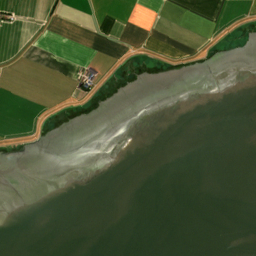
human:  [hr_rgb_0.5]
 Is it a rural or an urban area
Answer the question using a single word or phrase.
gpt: rural

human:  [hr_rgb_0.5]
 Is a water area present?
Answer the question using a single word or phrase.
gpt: yes

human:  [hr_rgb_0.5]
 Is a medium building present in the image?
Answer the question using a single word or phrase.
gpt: yes

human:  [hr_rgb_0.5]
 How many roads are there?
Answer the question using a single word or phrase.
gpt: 20

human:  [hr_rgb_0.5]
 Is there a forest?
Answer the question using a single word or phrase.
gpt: yes

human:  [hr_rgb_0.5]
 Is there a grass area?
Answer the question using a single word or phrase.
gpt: yes

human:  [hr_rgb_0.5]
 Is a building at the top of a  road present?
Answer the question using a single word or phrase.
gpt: yes

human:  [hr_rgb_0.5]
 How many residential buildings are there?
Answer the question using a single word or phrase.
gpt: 10

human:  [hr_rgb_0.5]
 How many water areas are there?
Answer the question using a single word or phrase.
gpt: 9

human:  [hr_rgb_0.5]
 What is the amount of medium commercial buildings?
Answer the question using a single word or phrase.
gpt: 0

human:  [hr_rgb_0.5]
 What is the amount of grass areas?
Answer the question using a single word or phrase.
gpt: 18

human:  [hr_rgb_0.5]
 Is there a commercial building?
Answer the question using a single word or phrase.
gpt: yes

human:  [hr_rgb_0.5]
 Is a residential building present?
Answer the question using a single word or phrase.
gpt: yes

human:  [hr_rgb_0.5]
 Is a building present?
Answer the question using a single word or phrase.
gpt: yes

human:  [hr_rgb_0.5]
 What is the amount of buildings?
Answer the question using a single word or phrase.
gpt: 11

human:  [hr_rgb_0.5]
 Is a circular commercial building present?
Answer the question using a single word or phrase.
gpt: no

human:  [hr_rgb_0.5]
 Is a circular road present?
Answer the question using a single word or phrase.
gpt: no

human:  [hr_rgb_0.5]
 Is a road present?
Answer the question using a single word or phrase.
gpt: yes

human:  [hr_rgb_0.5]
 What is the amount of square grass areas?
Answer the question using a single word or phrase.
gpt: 0

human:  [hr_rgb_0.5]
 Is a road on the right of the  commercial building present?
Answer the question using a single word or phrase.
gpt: yes

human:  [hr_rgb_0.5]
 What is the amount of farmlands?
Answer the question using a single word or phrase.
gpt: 9

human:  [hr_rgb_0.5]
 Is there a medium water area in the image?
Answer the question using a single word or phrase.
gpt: yes

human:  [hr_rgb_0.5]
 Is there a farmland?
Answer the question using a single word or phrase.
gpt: yes

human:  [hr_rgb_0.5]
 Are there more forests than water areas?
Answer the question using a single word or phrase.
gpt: no

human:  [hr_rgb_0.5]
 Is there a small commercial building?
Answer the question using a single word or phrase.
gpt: yes

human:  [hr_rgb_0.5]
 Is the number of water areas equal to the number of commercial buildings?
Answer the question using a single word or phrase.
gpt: no

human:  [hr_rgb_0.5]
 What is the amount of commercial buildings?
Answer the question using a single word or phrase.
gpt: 1

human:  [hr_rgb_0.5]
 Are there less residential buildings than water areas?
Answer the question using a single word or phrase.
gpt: no

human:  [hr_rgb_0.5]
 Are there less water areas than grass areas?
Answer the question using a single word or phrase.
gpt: yes

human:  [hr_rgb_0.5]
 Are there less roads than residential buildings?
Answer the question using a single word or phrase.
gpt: no

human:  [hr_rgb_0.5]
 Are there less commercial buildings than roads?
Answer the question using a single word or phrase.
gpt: yes

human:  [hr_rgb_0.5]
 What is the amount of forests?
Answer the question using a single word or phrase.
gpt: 4

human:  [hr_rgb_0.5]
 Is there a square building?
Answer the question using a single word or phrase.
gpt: yes

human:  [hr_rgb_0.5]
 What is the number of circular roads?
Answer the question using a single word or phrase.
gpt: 0

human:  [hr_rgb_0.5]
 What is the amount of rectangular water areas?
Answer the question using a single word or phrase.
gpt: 1

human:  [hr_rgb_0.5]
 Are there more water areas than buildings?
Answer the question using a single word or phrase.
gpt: no

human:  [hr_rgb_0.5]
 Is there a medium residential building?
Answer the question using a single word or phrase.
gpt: yes

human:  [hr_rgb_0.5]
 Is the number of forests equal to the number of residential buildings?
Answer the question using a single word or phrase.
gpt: no

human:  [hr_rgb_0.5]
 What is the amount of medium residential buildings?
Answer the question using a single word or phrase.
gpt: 3

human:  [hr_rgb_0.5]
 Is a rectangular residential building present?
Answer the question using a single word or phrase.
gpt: yes

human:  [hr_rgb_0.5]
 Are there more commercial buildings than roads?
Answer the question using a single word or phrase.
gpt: no

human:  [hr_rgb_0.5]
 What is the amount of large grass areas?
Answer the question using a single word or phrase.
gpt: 13

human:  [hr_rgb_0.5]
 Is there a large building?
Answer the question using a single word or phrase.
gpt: no

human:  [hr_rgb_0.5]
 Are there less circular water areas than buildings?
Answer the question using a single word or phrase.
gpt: yes

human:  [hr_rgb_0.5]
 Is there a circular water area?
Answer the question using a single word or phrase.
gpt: yes

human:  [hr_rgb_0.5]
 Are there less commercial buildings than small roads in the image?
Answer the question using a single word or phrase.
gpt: yes

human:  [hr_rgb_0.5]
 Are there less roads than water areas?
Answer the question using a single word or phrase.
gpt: no

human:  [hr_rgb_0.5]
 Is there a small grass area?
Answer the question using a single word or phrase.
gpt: yes

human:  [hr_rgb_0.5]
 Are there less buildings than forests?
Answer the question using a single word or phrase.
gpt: no

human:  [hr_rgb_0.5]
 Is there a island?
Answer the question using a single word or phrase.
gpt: yes

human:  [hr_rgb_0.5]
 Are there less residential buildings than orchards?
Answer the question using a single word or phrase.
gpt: no

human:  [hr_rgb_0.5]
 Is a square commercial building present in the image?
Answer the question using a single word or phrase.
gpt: no

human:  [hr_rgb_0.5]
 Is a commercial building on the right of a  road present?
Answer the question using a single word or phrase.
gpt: yes

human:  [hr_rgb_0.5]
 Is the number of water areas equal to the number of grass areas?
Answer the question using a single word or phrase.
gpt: no

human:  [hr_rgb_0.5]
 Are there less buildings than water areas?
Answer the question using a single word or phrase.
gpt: no

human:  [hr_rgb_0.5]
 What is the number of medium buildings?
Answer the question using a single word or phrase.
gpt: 3

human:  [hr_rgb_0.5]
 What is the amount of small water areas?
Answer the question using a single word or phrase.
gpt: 5

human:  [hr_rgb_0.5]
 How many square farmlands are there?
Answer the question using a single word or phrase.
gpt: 0

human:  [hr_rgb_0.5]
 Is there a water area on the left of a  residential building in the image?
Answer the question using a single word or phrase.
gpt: yes

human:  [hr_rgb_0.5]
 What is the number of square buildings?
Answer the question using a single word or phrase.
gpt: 1

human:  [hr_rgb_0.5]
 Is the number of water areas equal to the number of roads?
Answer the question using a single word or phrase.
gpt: no

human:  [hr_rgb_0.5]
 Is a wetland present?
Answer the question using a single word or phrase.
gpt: yes

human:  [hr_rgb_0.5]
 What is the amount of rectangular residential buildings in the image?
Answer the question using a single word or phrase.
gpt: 6

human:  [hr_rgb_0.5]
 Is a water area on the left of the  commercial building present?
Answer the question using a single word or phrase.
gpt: yes